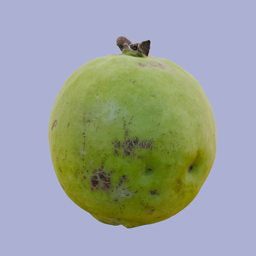
Label: nature